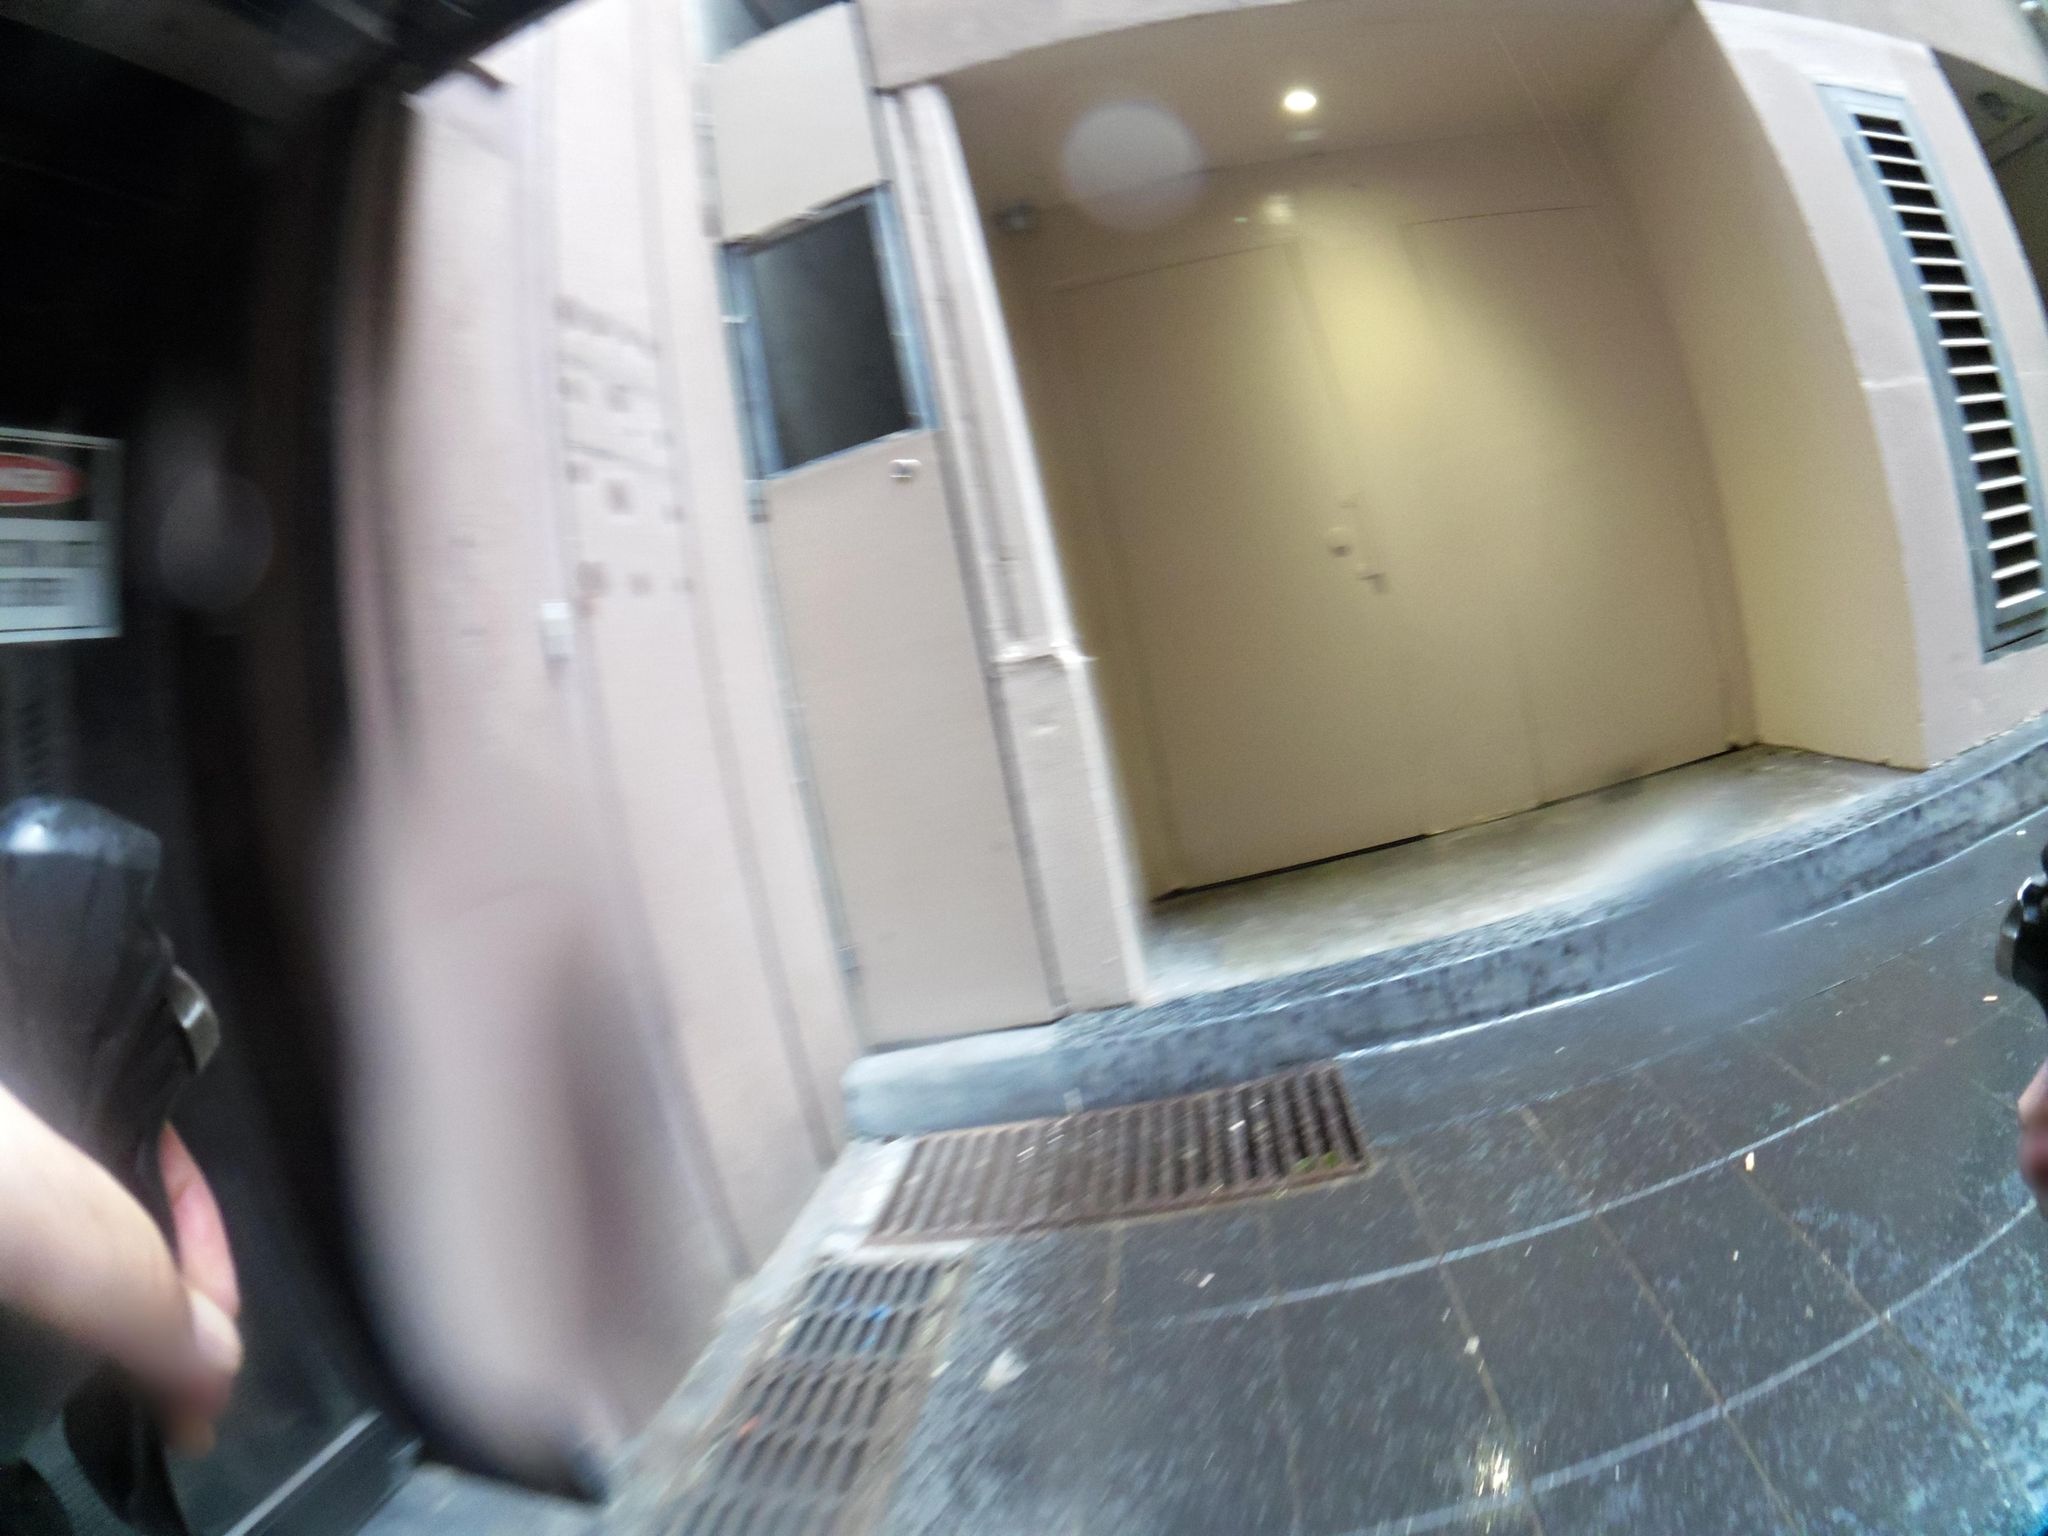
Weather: snowy
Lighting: day
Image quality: slightly poor
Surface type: walking surface
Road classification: footway, corridor, pedestrian
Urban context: urban centre
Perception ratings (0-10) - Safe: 1.61, Lively: 5.21, Beautiful: 1.93, Boring: 3.95, Depressing: 6.13, Wealthy: 3.39